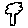
Label: tree